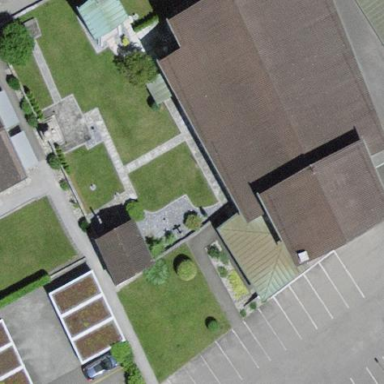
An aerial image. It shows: Gabled-roof church that serves as place of worship.